Interaction volume radius: 10 \u00c5
Interaction volume height: 15 \u00c5
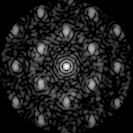
Disorder parameter: 0.4411